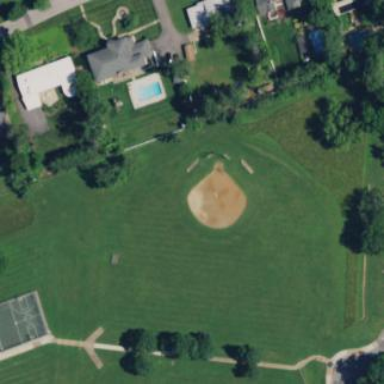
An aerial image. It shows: Baseball pitch for leisure land activities.